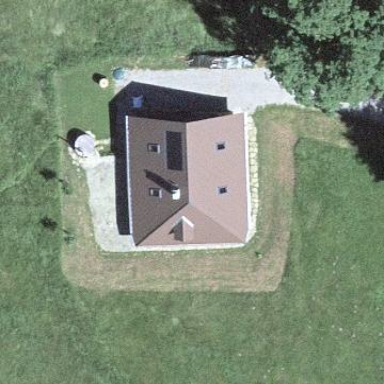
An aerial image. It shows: Farm building.